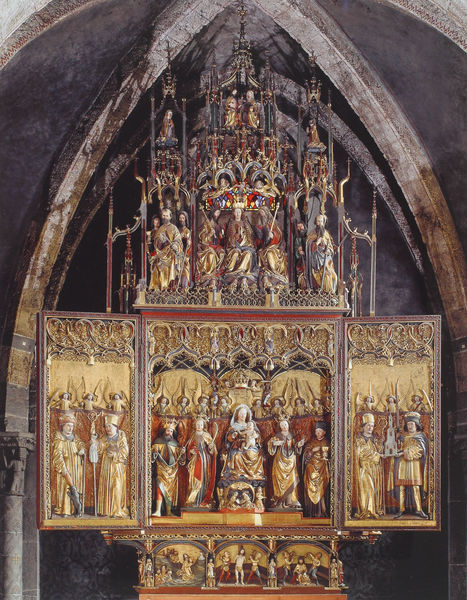
Titel: Hochaltar des Domes Maria Himmelfahrt in Chur
Künstler: Jacob Russ
Standort: Chur (EU - CH)
Schlagwörter: flügel, gott, mann, menschen, braun, frau, holz, säule, säulen, rot, zaun, bibel, spitze, stein, kirche, gold, gewänder, kind, mutter, gotik, krone, engel, relief, bogen, figuren, bischof, könig, papst, thron, verzierung, metall, bemalt, foto, gewölbe, offen, vergoldet, dom, altar, hochaltar, kathedrale, schnitzerei, skulpturen, spitzbogen, christus, jesus, scharnier, kapelle, könige, heilige, geöffnet, maria, madonna, szenen, geschnitzt, altarbild, anna, josef, joseph, geburt, tryptichon, ebenen, fialen, jesuskind, geölbe, predella, retabel, schnitzaltar, stifter, maria mit kind, flügelaltar, passion, klappen, klappaltar, marienaltar, geiselung, dreiflügelig, mria, holuz, krönung mariae, mariea, 4 ebenen, hachaltar, maldachin